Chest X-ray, AP view. Patient: 17 years old, sex F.
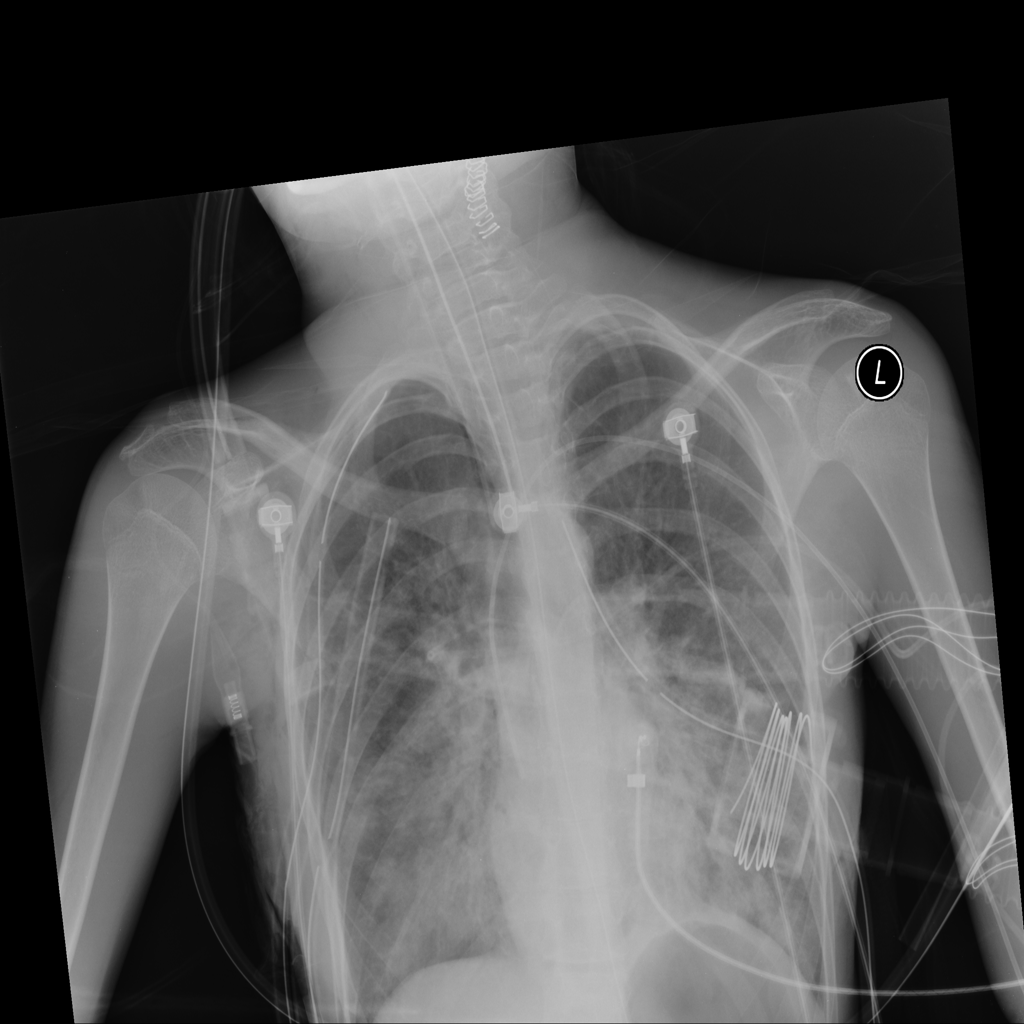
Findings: Infiltration